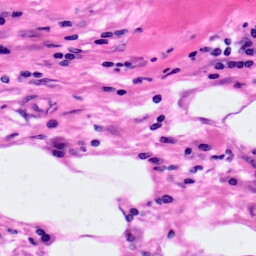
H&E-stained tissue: Pancreatic